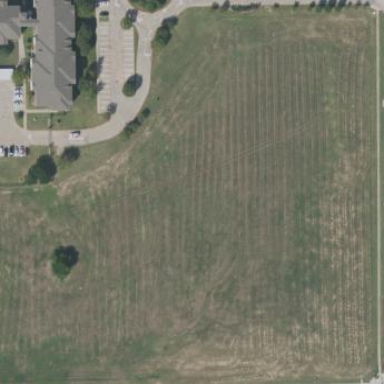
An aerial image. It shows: Grassy plot in zoning area.